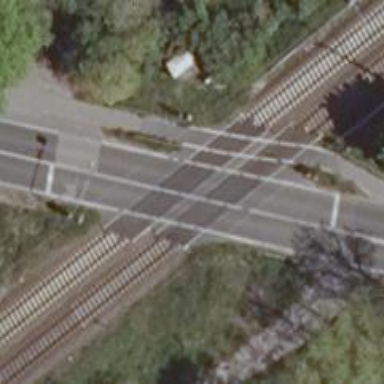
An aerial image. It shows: Level crossing with lights and saltire markings.